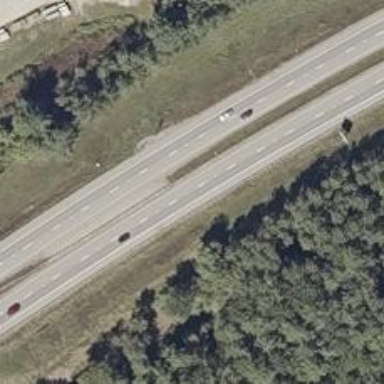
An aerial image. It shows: Asphalt motorway.